Field crop: tomato
Growth stage: 2
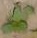
Species: solanum